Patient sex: M
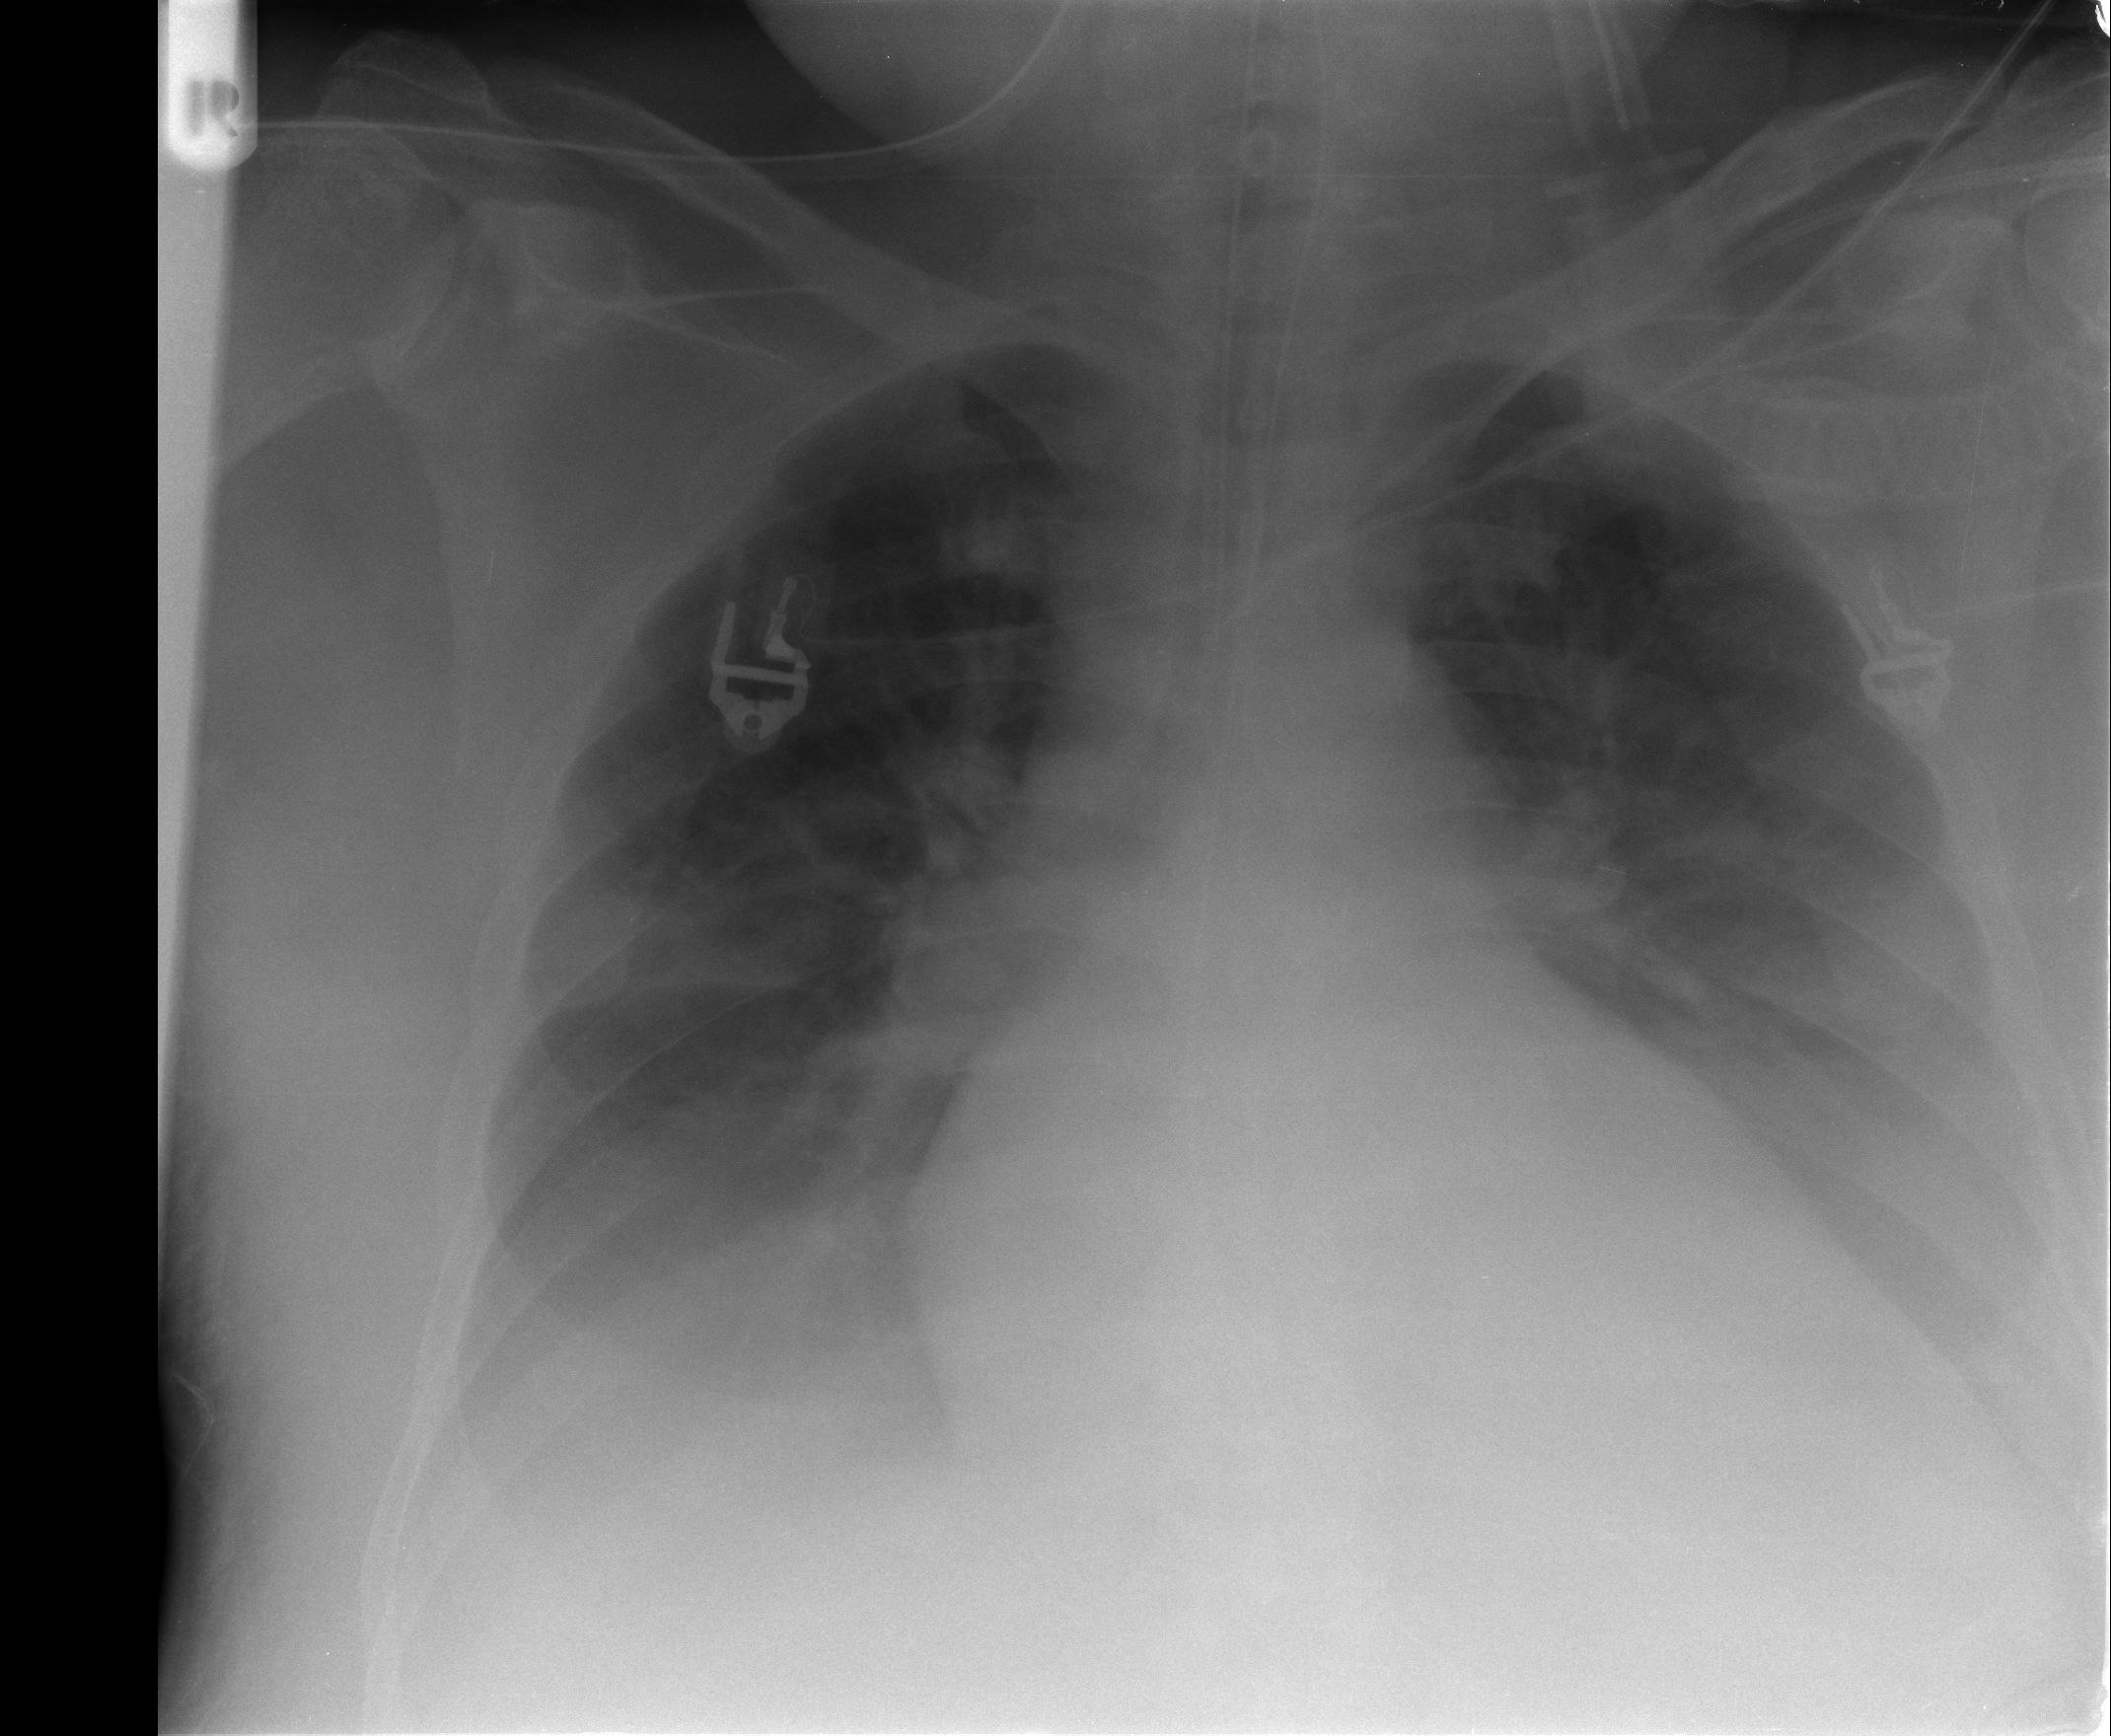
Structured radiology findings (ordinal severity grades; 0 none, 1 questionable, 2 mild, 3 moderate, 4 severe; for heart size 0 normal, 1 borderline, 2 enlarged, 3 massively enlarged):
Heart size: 2
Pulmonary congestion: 1
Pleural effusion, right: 2
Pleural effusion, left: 2
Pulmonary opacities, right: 0
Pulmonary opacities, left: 1
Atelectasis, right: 2
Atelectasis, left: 2